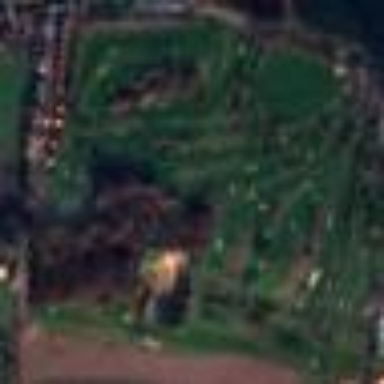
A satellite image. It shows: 18-hole golf course as part of the leisure land designated for golfing.